Field crop: tomato
Growth stage: 1
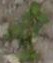
Species: portulaca